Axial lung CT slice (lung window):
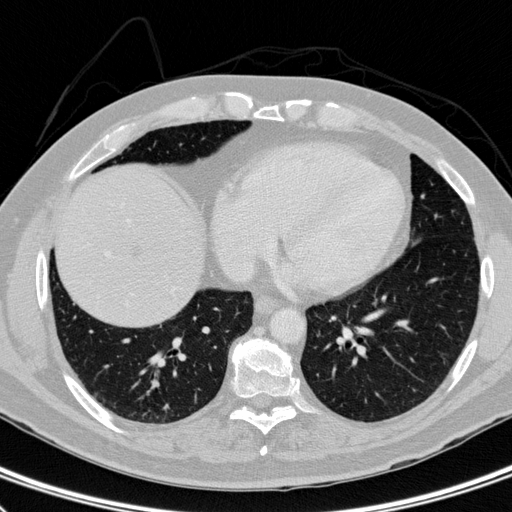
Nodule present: no